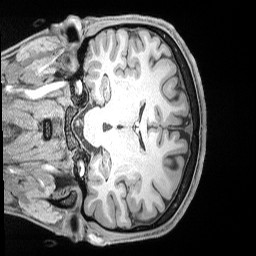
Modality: T1w
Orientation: coronal
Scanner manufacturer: siemens
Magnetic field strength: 3 T
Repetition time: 2.53 s
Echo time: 0.00169 s